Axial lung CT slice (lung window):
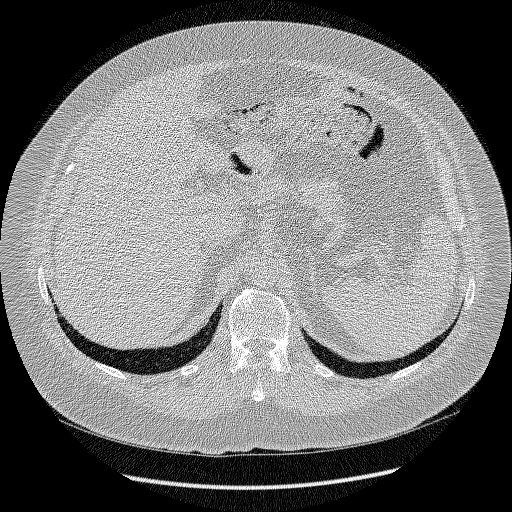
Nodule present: no